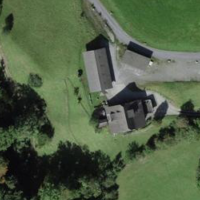
EUNIS habitat code: 24
Species observed at this site:
Juniperus communis